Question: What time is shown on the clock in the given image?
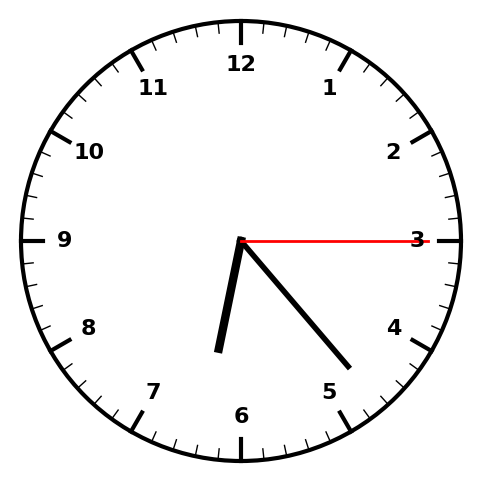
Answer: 06:23:15